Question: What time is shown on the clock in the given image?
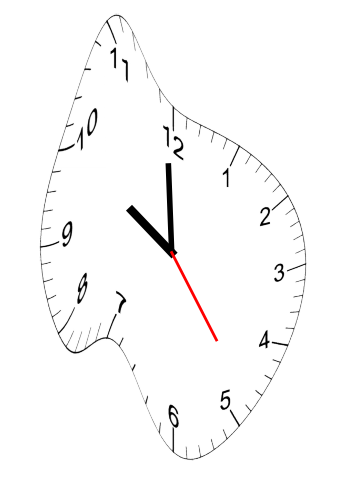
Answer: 09:59:24